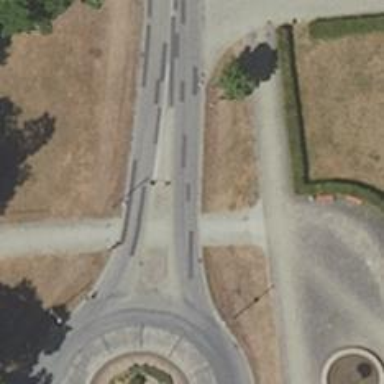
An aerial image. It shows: Traffic calming island.